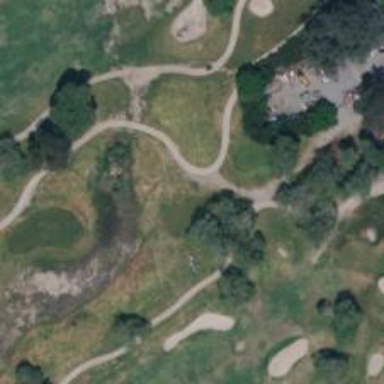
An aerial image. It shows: View of golf hole.